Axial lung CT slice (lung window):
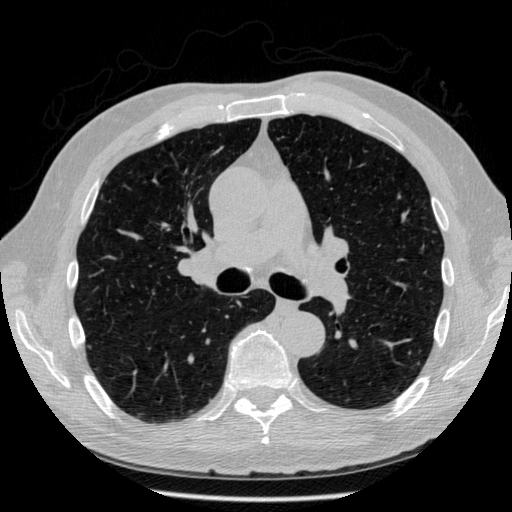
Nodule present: no